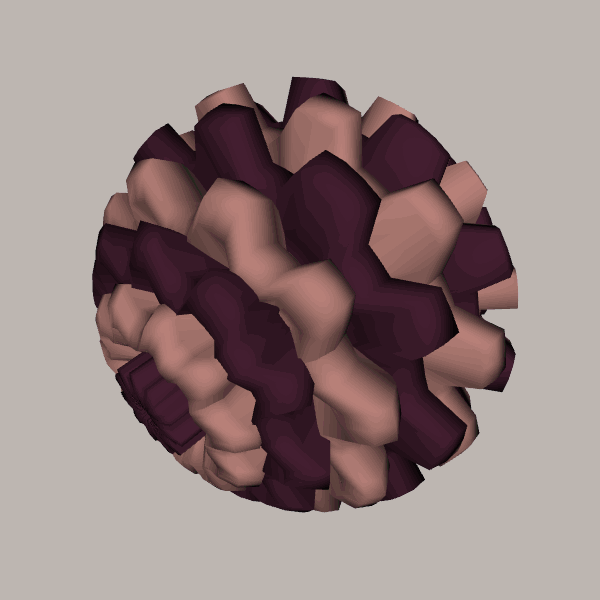
Background: light